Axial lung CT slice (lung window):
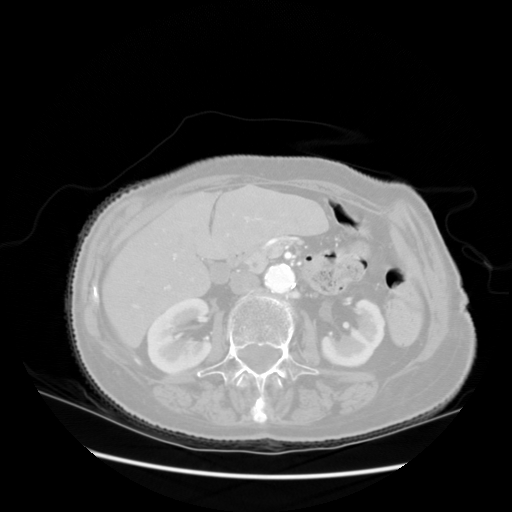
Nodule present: no